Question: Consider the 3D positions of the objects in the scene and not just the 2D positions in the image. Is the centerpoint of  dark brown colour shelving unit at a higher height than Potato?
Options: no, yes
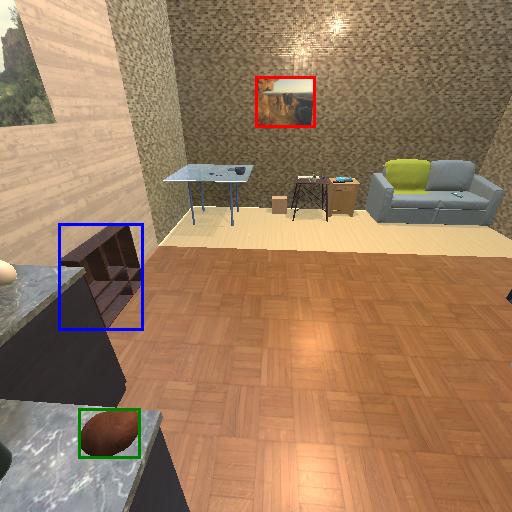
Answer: no